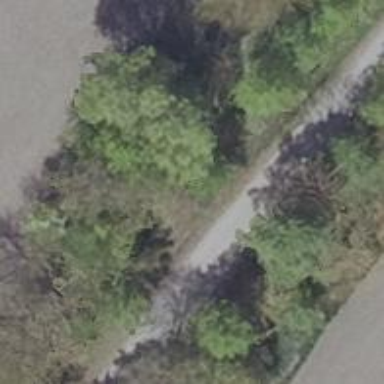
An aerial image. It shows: Unclassified road.